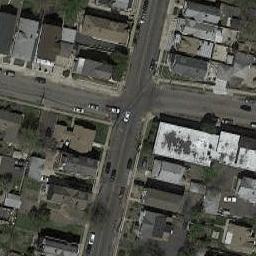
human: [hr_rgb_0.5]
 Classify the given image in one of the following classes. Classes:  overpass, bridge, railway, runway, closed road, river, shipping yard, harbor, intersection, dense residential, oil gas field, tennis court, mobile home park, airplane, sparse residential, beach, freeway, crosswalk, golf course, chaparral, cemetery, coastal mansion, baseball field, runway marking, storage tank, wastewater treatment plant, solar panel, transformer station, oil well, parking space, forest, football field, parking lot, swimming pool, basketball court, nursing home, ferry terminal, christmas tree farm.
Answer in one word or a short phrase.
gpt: intersection